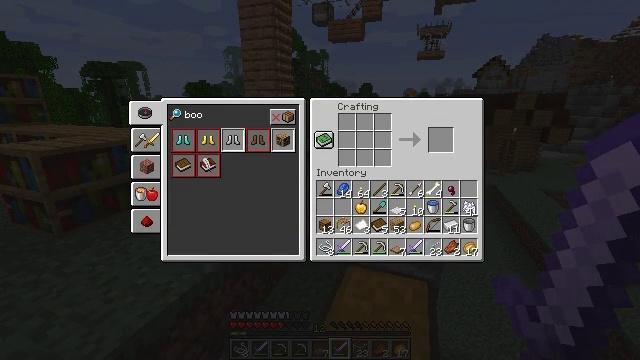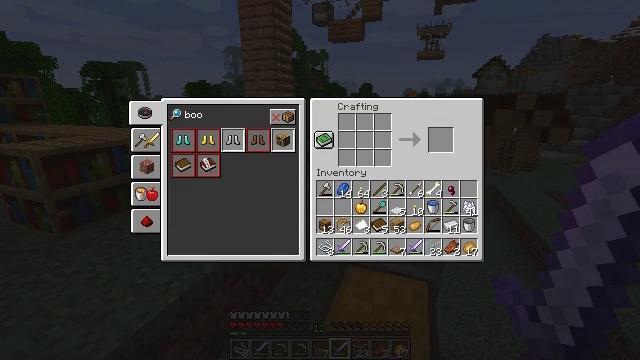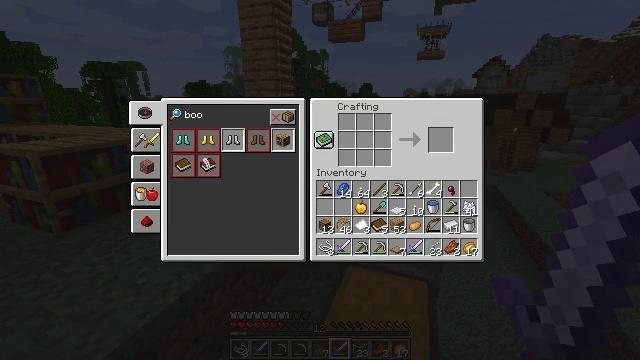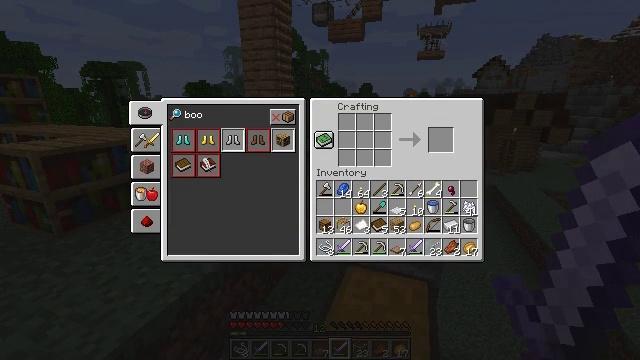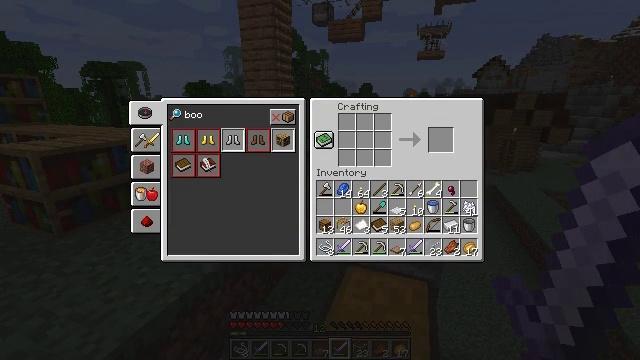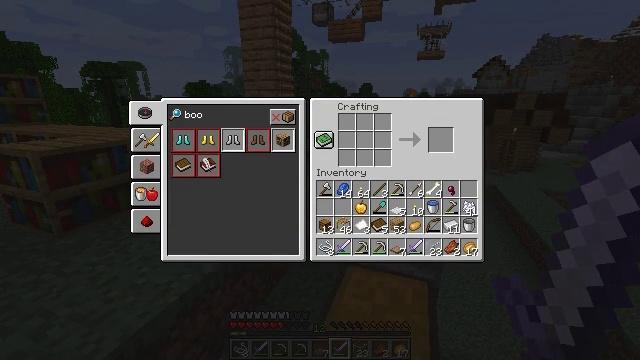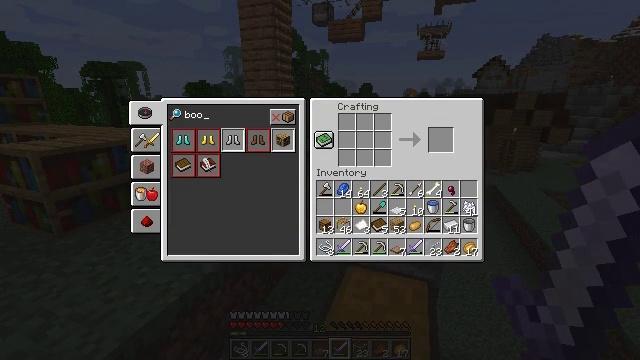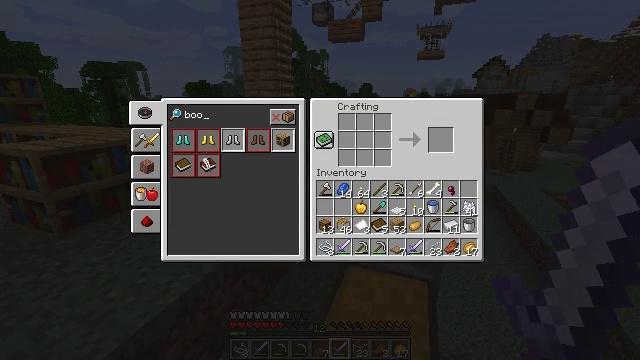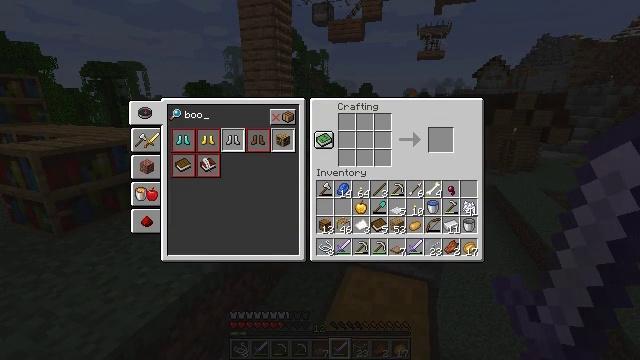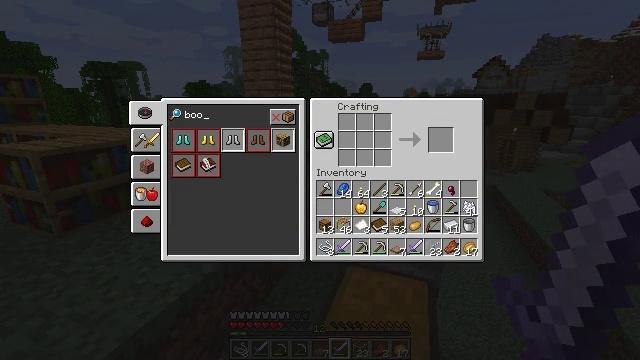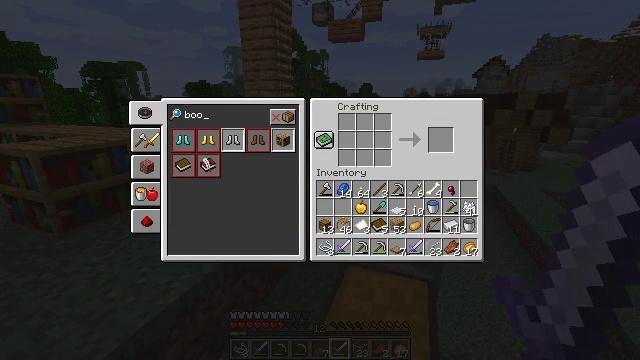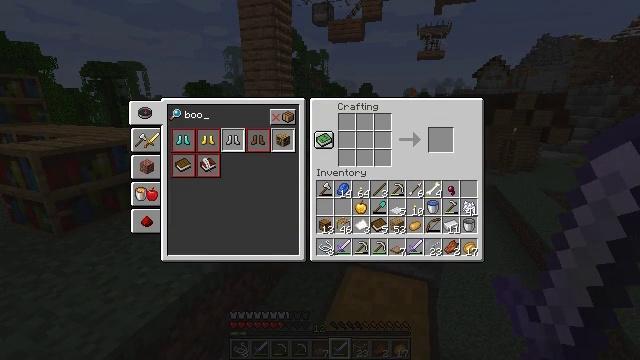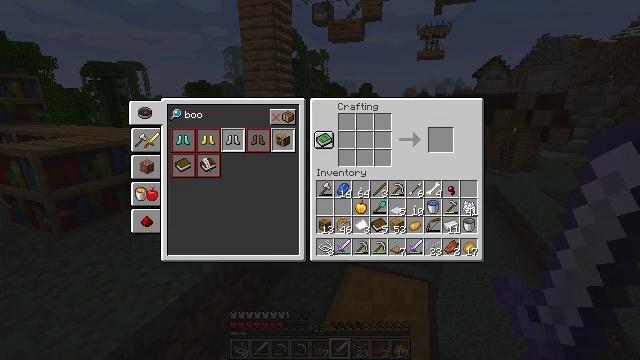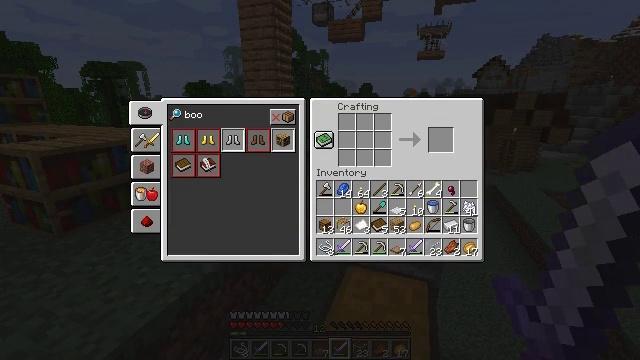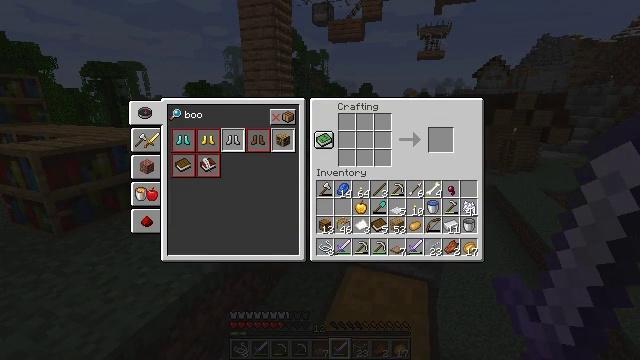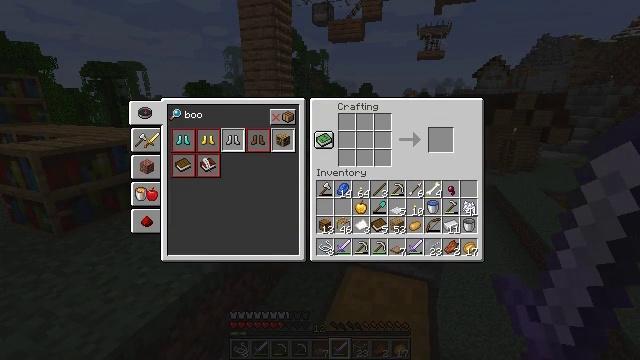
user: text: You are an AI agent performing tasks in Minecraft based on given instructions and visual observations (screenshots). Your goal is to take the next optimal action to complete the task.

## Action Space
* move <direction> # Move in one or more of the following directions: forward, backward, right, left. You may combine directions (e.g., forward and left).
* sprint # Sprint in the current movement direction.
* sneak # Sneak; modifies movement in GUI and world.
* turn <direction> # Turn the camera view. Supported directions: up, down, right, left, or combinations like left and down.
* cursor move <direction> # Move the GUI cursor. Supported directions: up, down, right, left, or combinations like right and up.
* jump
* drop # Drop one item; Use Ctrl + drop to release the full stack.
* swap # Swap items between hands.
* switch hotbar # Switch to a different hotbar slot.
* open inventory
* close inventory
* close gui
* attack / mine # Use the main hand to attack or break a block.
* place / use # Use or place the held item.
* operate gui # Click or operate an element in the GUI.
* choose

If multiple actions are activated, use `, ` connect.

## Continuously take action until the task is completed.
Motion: motion action
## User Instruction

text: Craft a bookshelf with books and wooden planks.
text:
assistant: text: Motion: no_op
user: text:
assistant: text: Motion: no_op
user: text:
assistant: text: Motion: no_op
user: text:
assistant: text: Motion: no_op
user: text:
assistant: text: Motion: no_op
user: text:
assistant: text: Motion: no_op
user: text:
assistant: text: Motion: no_op
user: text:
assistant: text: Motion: no_op
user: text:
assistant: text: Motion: sneak
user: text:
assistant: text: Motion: sneak
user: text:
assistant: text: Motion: sneak
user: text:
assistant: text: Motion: sneak
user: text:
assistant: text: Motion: sneak
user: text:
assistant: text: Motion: sneak, cursor move right
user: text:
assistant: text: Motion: sneak, cursor move right
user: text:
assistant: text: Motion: sneak, cursor move right
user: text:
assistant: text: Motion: sneak, cursor move right
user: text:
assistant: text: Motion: sneak
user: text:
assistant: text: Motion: sneak
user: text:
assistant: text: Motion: sneak
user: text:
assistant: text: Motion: sneak
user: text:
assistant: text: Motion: sneak
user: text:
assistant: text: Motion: sneak, operate gui
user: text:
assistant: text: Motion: sneak, operate gui
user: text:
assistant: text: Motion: sneak
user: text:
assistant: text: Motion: sneak
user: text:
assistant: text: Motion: sneak
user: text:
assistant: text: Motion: sneak, cursor move right and down
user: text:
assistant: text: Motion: sneak, cursor move right and down
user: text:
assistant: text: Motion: sneak, cursor move right